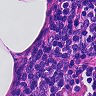
Metastatic tissue present: no